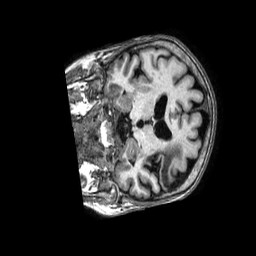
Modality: T1w
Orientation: coronal
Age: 66
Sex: female
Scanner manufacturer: philips
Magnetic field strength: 1.5 T
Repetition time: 0.007081 s
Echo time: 0.00322 s